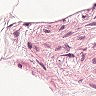
Metastatic tissue present: no